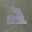
Label: 2